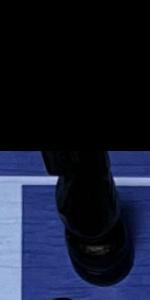
Label: Knight_Black